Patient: sex F, age 36
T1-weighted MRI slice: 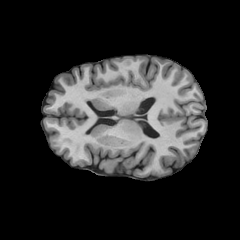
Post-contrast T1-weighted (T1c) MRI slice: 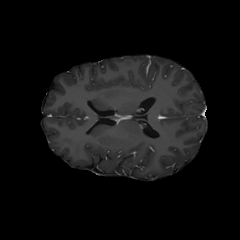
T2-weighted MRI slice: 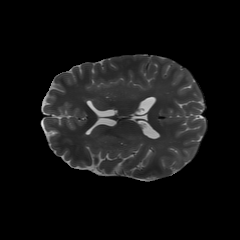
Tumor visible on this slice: no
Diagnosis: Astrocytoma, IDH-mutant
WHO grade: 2